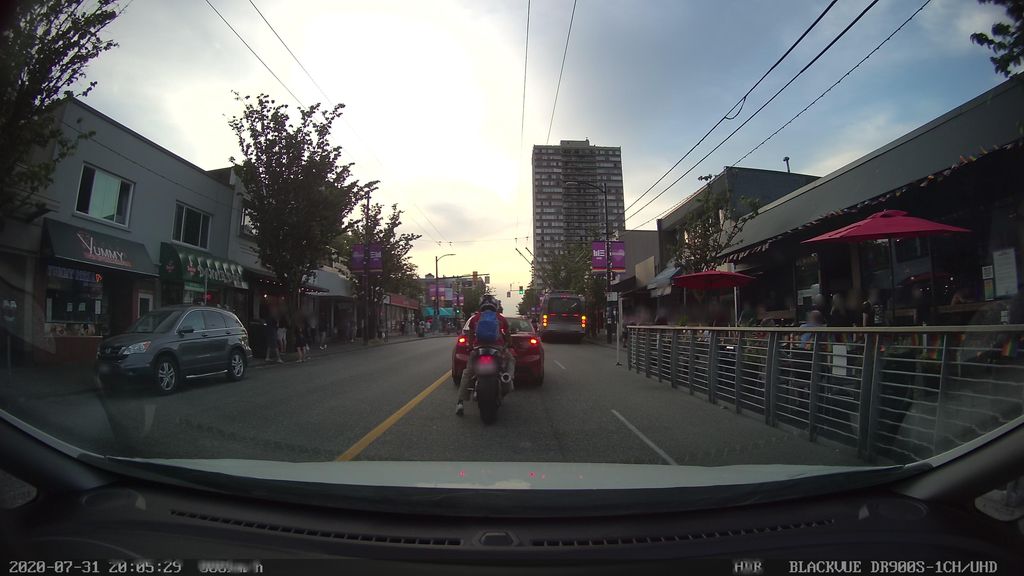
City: vancouver